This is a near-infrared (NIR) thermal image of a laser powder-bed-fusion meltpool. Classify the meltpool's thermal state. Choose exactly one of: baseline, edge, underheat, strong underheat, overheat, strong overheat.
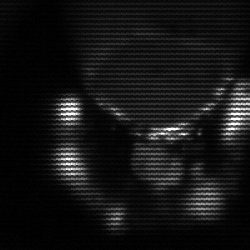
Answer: edge